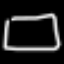
Label: square